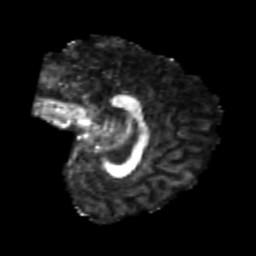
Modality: FA
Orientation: sagittal
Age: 23
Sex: female
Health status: healthy
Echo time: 0.074 s